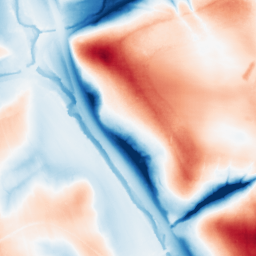
Category: trend_removal
Decomposition family: local_polynomial
Decomposition parameters: window_size: 101
degree: 3
Upsampling method: sinc_hamming
Upsampling parameters: scale: 4
kernel_size: 8
Upsampling scale: 4